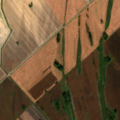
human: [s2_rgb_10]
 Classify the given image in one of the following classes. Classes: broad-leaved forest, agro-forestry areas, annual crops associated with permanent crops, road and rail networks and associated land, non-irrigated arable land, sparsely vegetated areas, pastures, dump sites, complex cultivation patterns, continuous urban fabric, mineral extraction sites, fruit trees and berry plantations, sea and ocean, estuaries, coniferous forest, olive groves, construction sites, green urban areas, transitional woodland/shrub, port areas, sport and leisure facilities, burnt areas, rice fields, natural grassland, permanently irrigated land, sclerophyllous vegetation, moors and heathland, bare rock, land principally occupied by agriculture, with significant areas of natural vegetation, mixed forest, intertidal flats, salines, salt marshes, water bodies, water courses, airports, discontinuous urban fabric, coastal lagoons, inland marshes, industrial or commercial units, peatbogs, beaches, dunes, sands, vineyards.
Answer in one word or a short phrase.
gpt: non-irrigated arable land